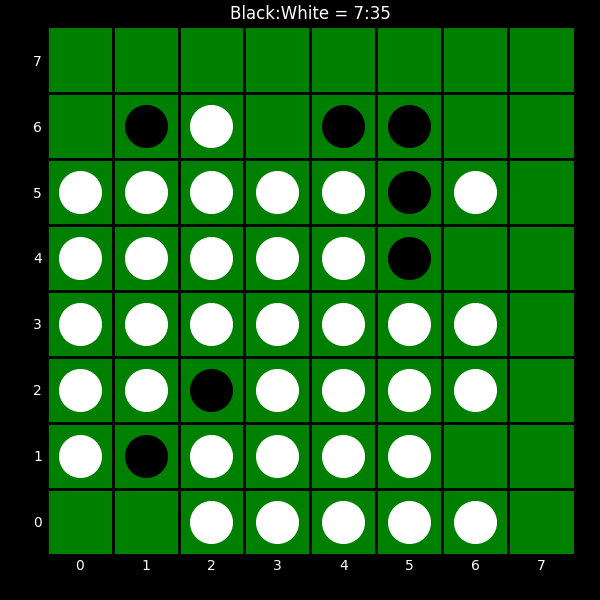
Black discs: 7
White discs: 35